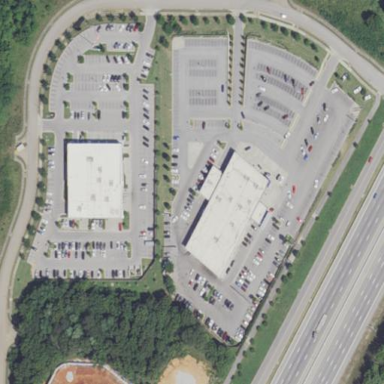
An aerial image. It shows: Retail area.